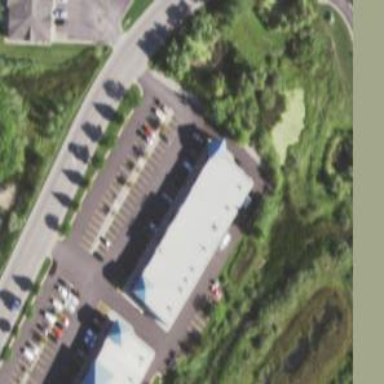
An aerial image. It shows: Office building.